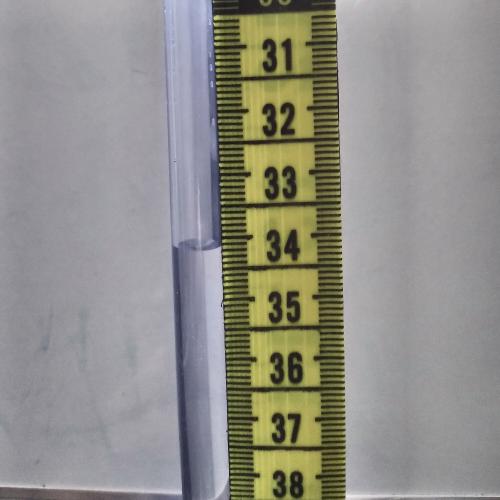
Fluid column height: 34.2 cm